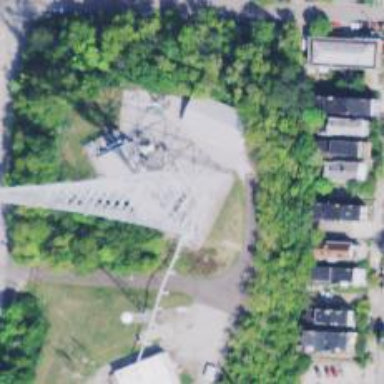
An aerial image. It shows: Communication mast tower.